Field crop: maize
Growth stage: 2
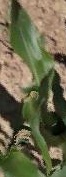
Species: maize